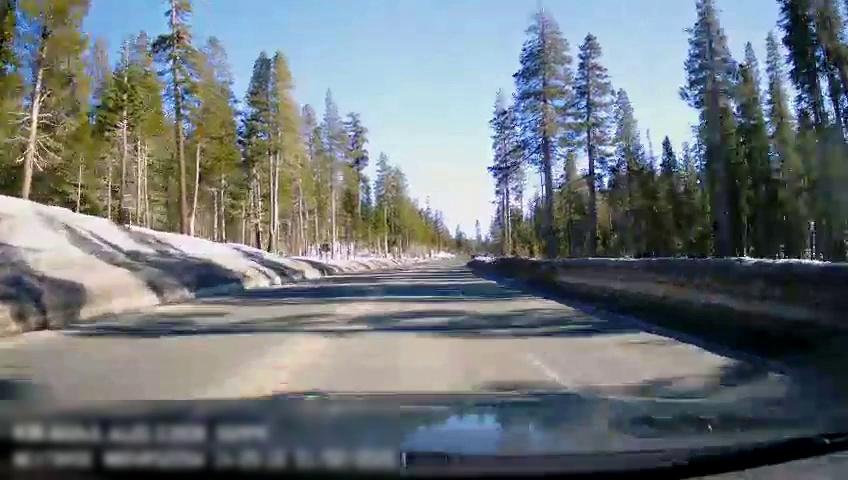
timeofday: Day
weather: Snowy
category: Drivable Space